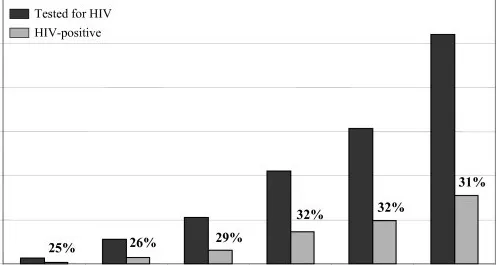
The number of testing sites and patients tested for HIV (2002-2007).
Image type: pathology (immunostaining)